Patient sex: F
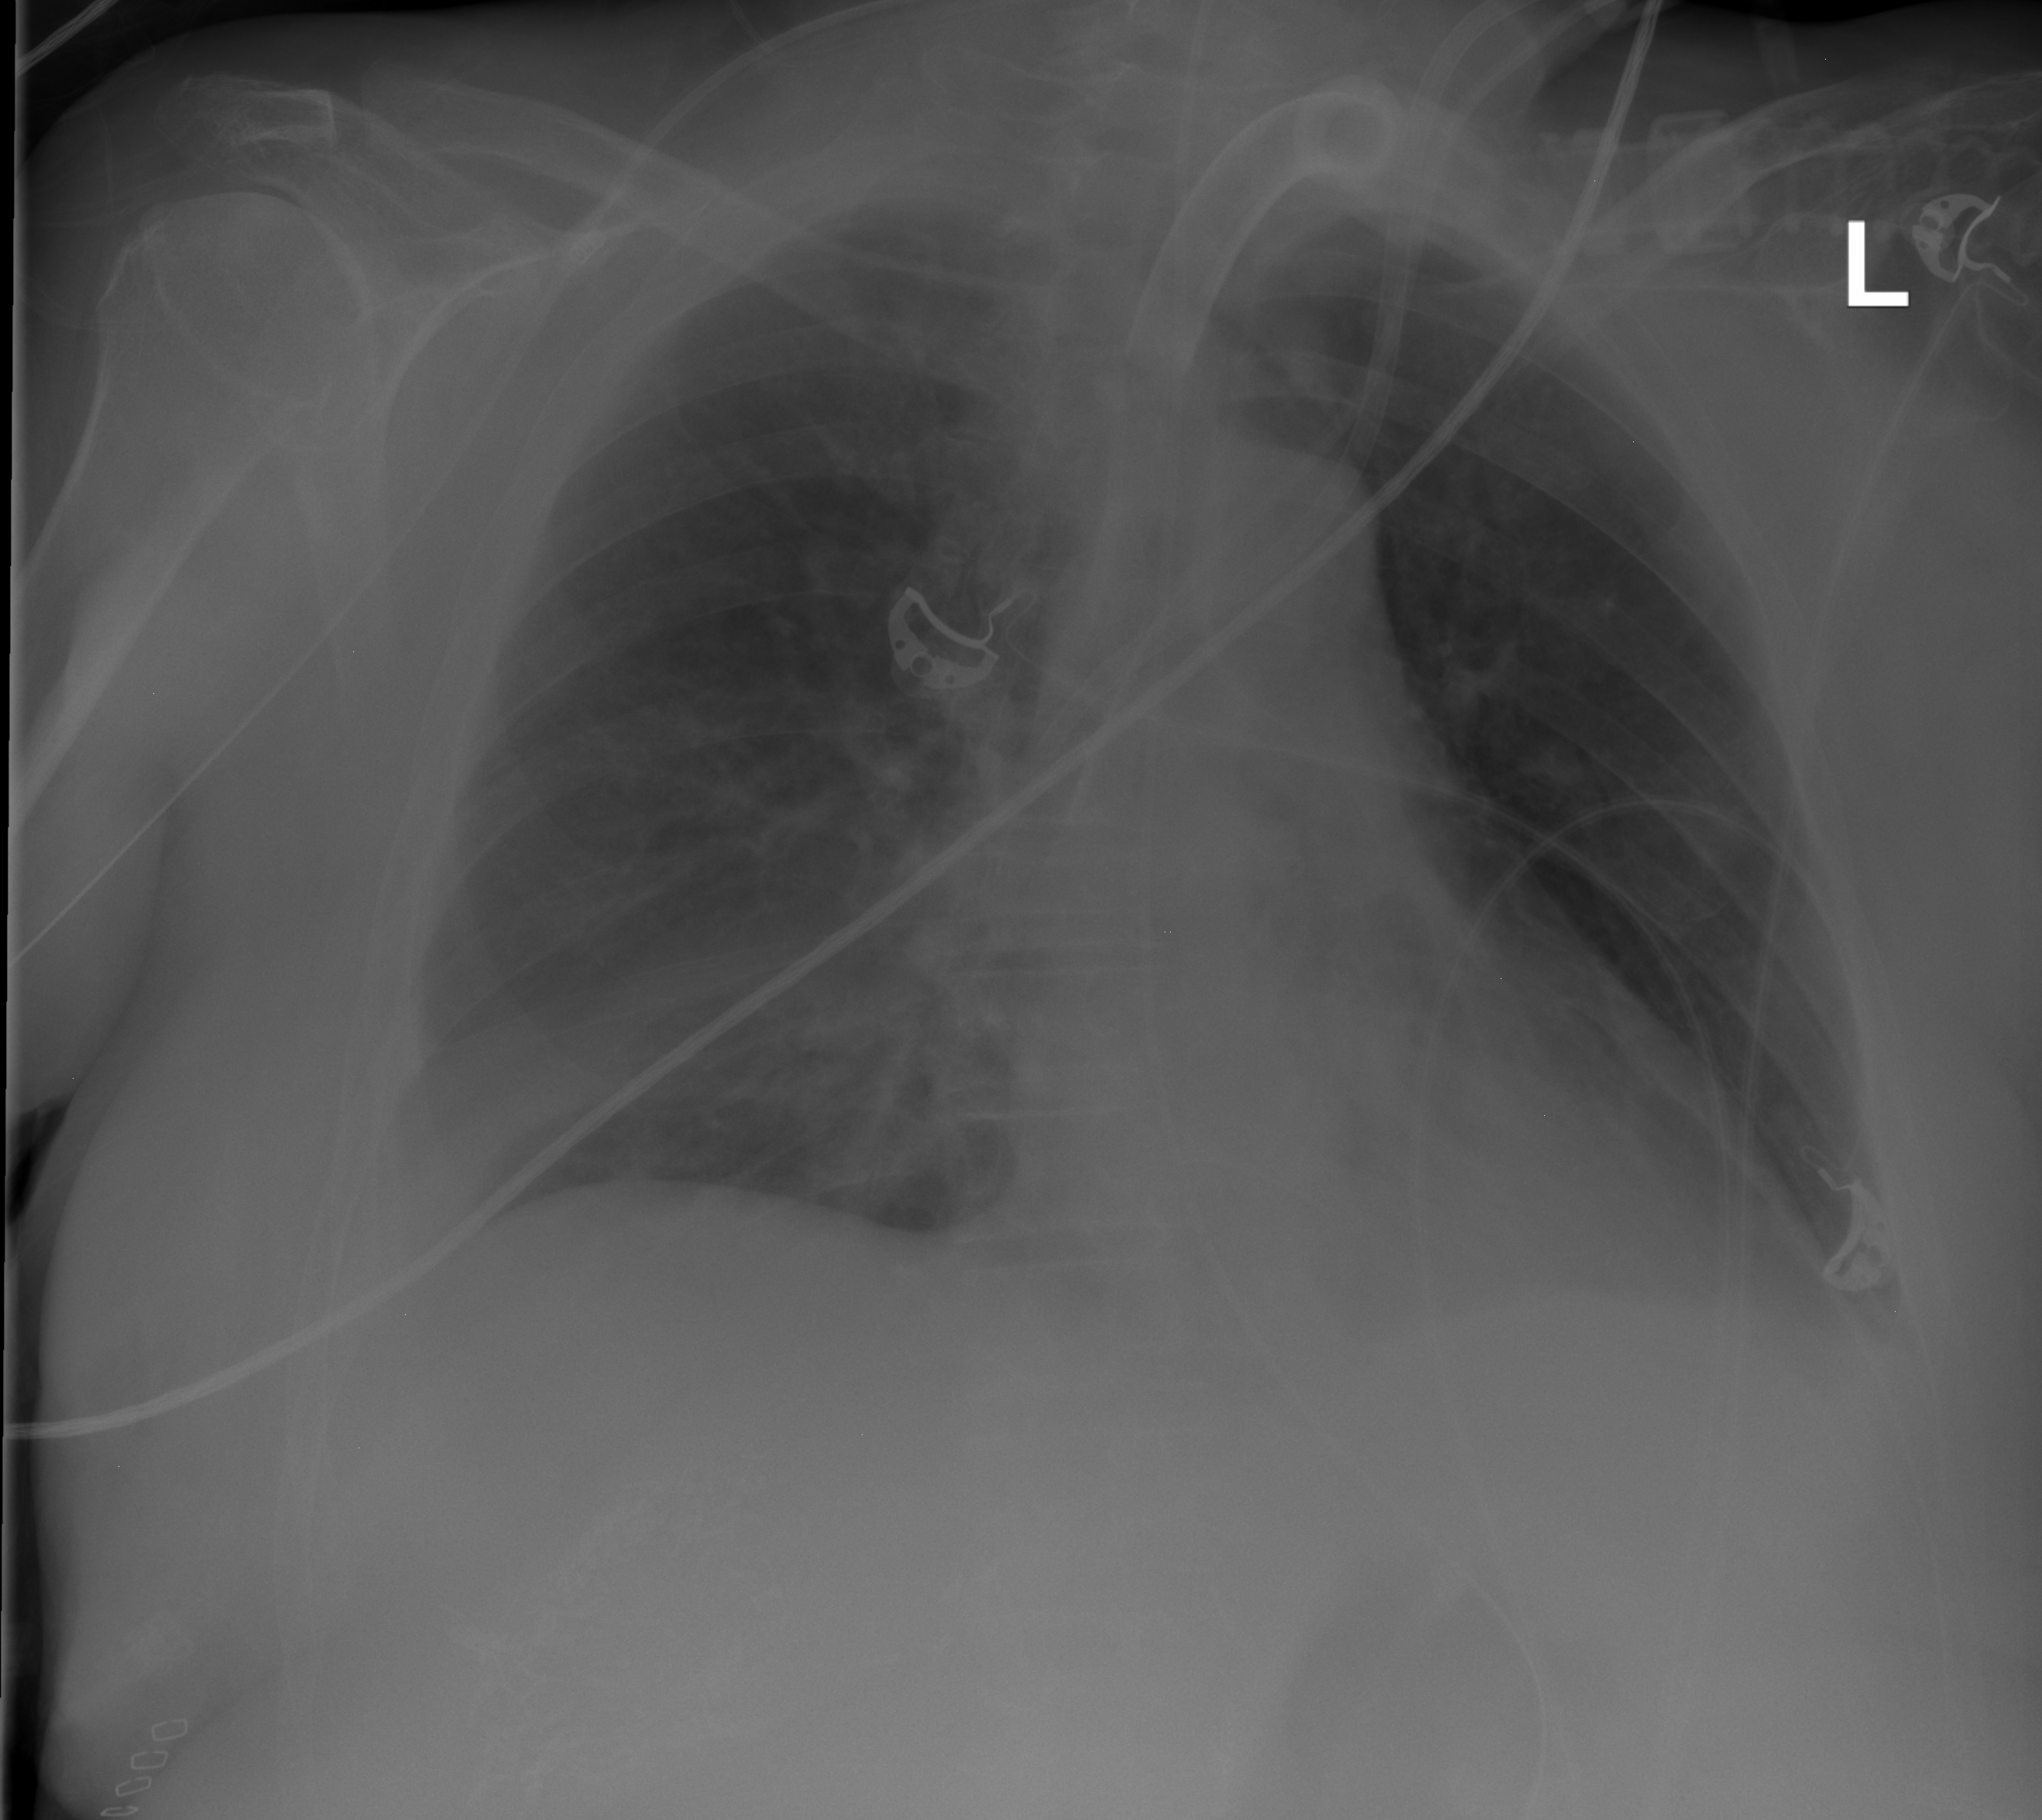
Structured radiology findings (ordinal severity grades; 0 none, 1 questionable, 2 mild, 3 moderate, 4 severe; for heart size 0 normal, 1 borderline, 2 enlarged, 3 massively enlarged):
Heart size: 1
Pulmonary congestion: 0
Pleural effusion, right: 2
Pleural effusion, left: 3
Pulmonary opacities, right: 0
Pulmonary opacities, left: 2
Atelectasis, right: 2
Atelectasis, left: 2